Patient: sex F, age 82
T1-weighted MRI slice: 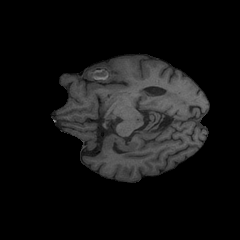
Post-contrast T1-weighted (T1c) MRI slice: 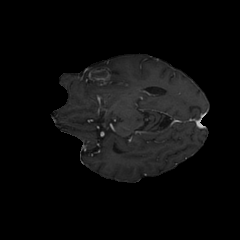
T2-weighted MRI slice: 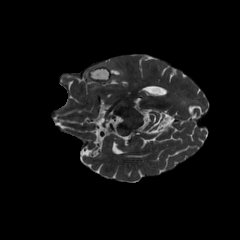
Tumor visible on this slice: yes
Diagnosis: Glioblastoma, IDH-wildtype
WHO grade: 4